Question: I'm new to laravel and sanctum and after I followed the laravel doc for sanctum I get response 419 page expired.

I am using react for frontend and this is my fetch
'''
fetch("/sanctum/csrf-cookie", {
credentials: "include"
}).then(() => {
let cookies = document.cookie.split("=");
let token = cookies[1];
fetch("api/login", {
method: "POST",
headers: {
"Content-Type": "application/json",
"Access-Control-Allow-Credentials": "true",
credentials: "include",
"X-CSRF-TOKEN": token
},
body: JSON.stringify(this.state)
})
.then(res => {
status = res.status;
return res.json();
})
.then(res => {
if (status == 400) {
this.setState({ ...this.state, errors: res.body });
this.setAlerts();
} else if (status == 401) {
} else if (status == 201) {
this.props.history.push("/login");
}
});
});
'''
First I get the cookie and then I use this cookie to set it in the header.
For the backend I added the EnsureFrontEndRequestAreStateful class in the Kernel.php
'''
'api' => [
'throttle:api',
EnsureFrontendRequestsAreStateful::class,
\Illuminate\Routing\Middleware\SubstituteBindings::class
],
'''
This is my cors.php
'''
/*
|--------------------------------------------------------------------------
| Cross-Origin Resource Sharing (CORS) Configuration
|--------------------------------------------------------------------------
|
| Here you may configure your settings for cross-origin resource sharing
| or "CORS". This determines what cross-origin operations may execute
| in web browsers. You are free to adjust these settings as needed.
|
| To learn more: https://developer.mozilla.org/en-US/docs/Web/HTTP/CORS
|
*/
'paths' => ['api/*','sanctum/csrf-cookie'],
'allowed_methods' => ['*'],
'allowed_origins' => ['http://localhost:3000','http://127.0.0.1:8000'],
'allowed_origins_patterns' => [],
'allowed_headers' => ['*'],
'exposed_headers' => [],
'max_age' => 0,
'supports_credentials' => true,
'''
in session.php I tried both this:
'''
'domain' => env('SESSION_DOMAIN', 'localhost:3000, 127.0.0.1:8000'),
'''
And this :
'''
'domain' => env('SESSION_DOMAIN', null),
'''
Response is still the same.
I tried to change the 'expiration' value in sanctum.php but to no avail.
My Api Route
'''
Route::post('/login','App\Http\Controllers\UserController@login');
'''
And my controller with the login function
'''
public function login(UserLogin $request){
$request->validated();
$user = $this->userService->login($request);
if($user === null){
return response('There is no such combination of email and password', 422);
}
return response($user, 200);
}
'''
I couldn't find or at least I couldn't recognise same problem as mine. I apologise in advance if this is dumb question or if it's already answered but I really couldn't find any similar problem out there.
I forgot to add the request headers. Here there are:
'''
"headers": [
{
"name": "Accept",
"value": "*/*"
},
{
"name": "Accept-Encoding",
"value": "gzip, deflate"
},
{
"name": "Accept-Language",
"value": "en-GB,en;q=0.5"
},
{
"name": "Access-Control-Allow-Credentials",
"value": "true"
},
{
"name": "Connection",
"value": "keep-alive"
},
{
"name": "Content-Length",
"value": "41"
},
{
"name": "Content-Type",
"value": "application/json"
},
{
"name": "Cookie",
"value": "XSRF-TOKEN=eyJpdiI6InFPQkdZYXQ0ZHAydHVWcDVISWZnVkE9PSIsInZhbHVlIjoiYldObmtKSmdYeVFmMUE5WnBoK044RVhJbVUyZXdpeWh2RXd1UGtYa2taSWVjL1lXKzNIdmVPLy9jWi9MbEJPN0pEOWxCbGNzTUs2NklEZFZMRHZNRDFndFRIM2JveUtoUklQalliSE9iQnhUS0hHLzk1dDlDYWt2aU94R1d2NXMiLCJtYWMiOiI4MzZlZmZkOGUxYTkzZDU2ZjZiNTdhM2FkMTA1N2VjZDg1NzU2MGM5M2IyYmI0NjJiYjEzYTg3OWUxOTY3NzcxIn0%3D; laravel_session=eyJpdiI6IjYzQkp2UjVnWEsyTklkclNUaERXd0E9PSIsInZhbHVlIjoiemRSL3ZuVXltZXI0dksvWDJ2R282aG43MVo2c2RXK1hkRDNEZ05IK01BNFRzTWJ0ZmErd3lESUJIdUxVRWF4ZW04dlJRanh3SGNMQklSK3hHNFFvRDBmZkVSaVYya3lCWWJYK2FHeEdMY2lEb2Y0aDFqWmUxUkgrQ2YvWWNuQTMiLCJtYWMiOiJmNzRmMWFmNDJiNjFlNTRmNDJlMzljNGNmZjMxYzY3OGYxOTUwYTFmZDIyMDBiOWE5OTgwN2EzODMwNTBlOTIyIn0%3D"
},
{
"name": "credentials",
"value": "include"
},
{
"name": "Host",
"value": "127.0.0.1:8000"
},
{
"name": "Origin",
"value": "http://127.0.0.1:8000"
},
{
"name": "Referer",
"value": "http://127.0.0.1:8000/login"
},
{
"name": "User-Agent",
"value": "Mozilla/5.0 (Windows NT 10.0; Win64; x64; rv:84.0) Gecko/20100101 Firefox/84.0"
},
{
"name": "X-XSRF-TOKEN",
"value": "eyJpdiI6InFPQkdZYXQ0ZHAydHVWcDVISWZnVkE9PSIsInZhbHVlIjoiYldObmtKSmdYeVFmMUE5WnBoK044RVhJbVUyZXdpeWh2RXd1UGtYa2taSWVjL1lXKzNIdmVPLy9jWi9MbEJPN0pEOWxCbGNzTUs2NklEZFZMRHZNRDFndFRIM2JveUtoUklQalliSE9iQnhUS0hHLzk1dDlDYWt2aU94R1d2NXMiLCJtYWMiOiI4MzZlZmZkOGUxYTkzZDU2ZjZiNTdhM2FkMTA1N2VjZDg1NzU2MGM5M2IyYmI0NjJiYjEzYTg3OWUxOTY3NzcxIn0%3D"
}
]
'''
Fixed the typo in the XSRF cookie
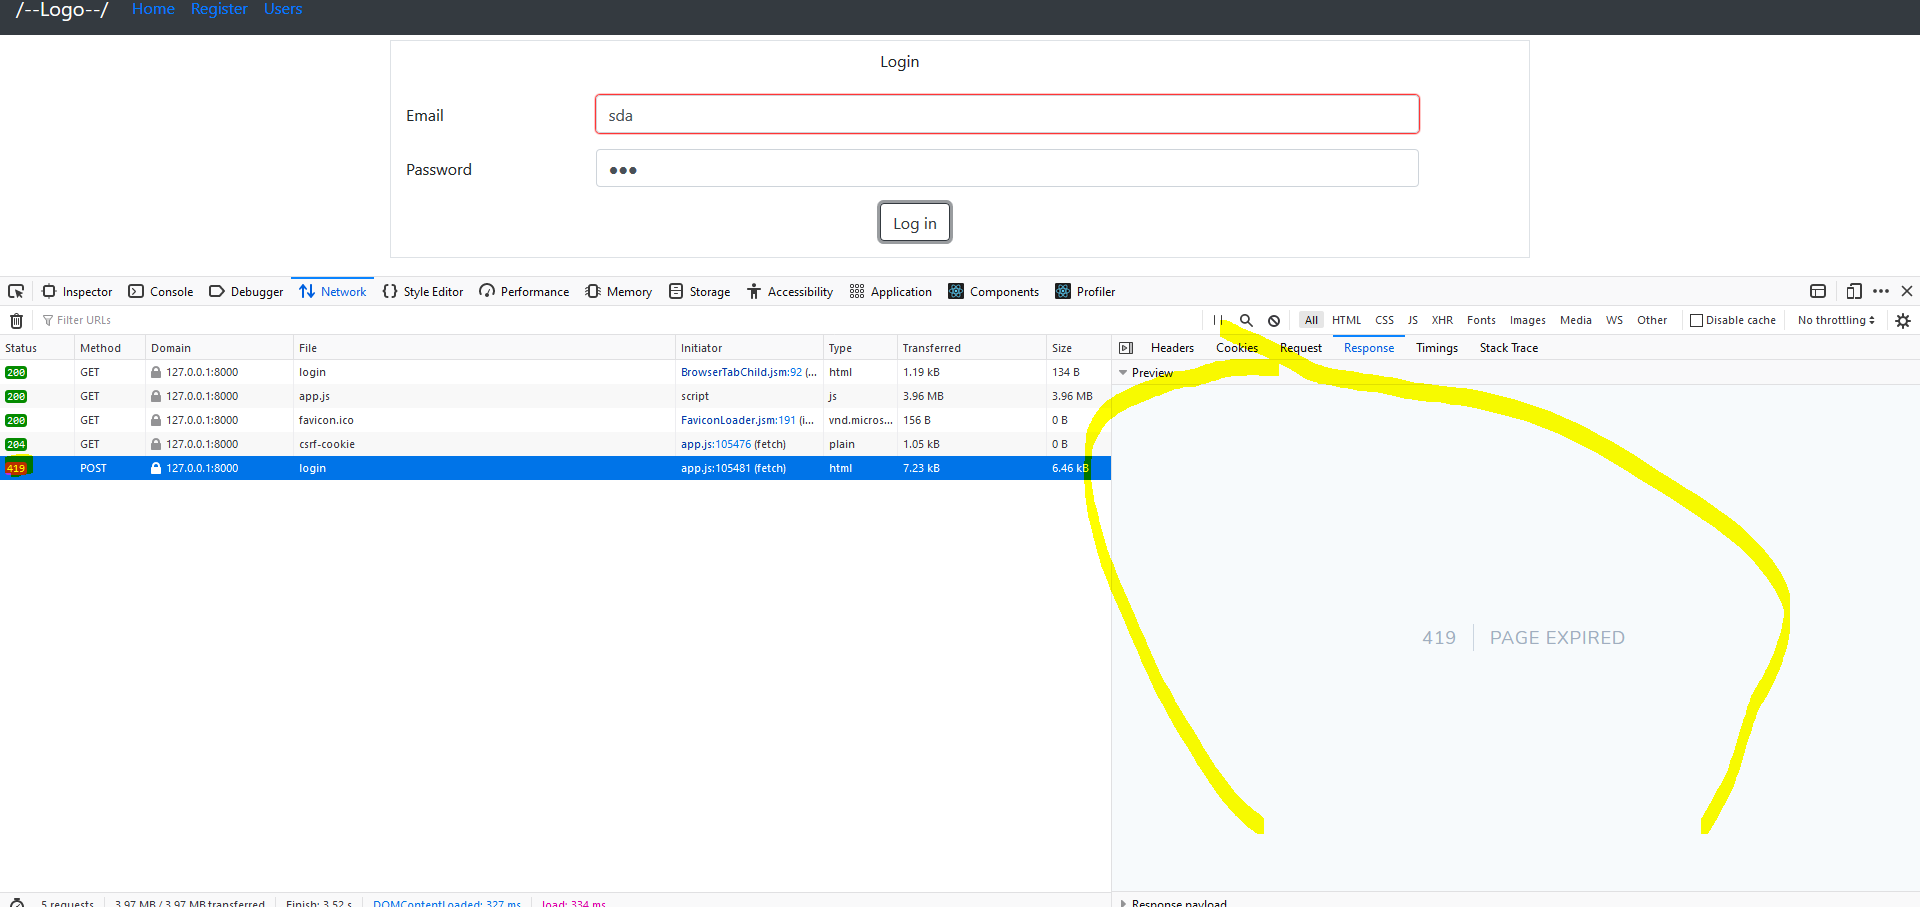
Answer: Add the following keys to your '.env':
'''
SESSION_DOMAIN=localhost
SANCTUM_STATEFUL_DOMAINS=localhost
'''